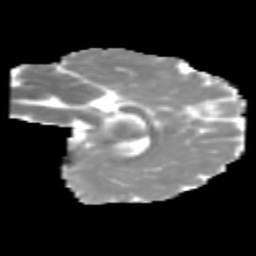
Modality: MD
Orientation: sagittal
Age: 7
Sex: female
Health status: healthy